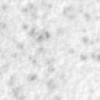
Label: no_change